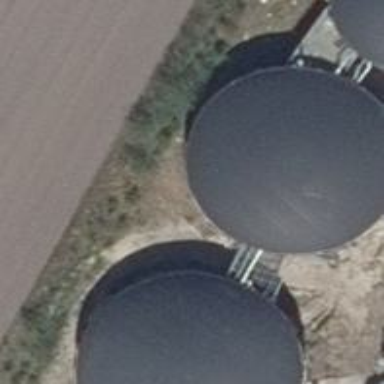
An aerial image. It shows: Digester building.